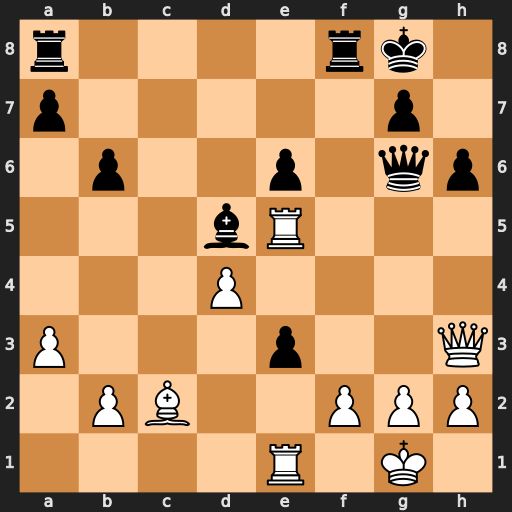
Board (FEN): r4rk1/p5p1/1p2p1qp/3bR3/3P4/P3p2Q/1PB2PPP/4R1K1
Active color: w
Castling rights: -
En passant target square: -
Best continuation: Bxg6 exf2+ Kf1